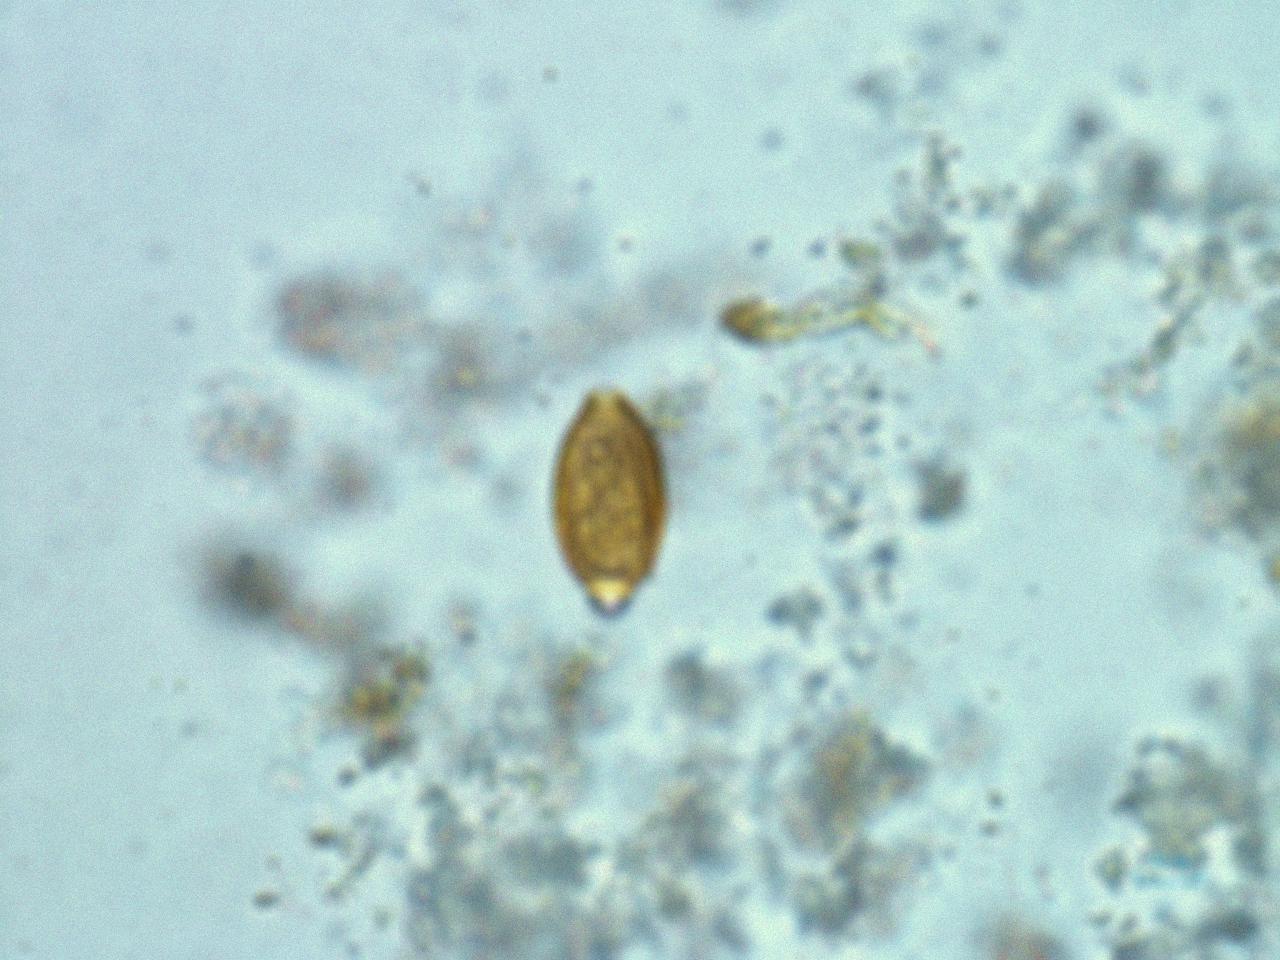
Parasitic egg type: Trichuris trichiura